Field crop: tomato
Growth stage: 2
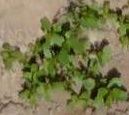
Species: portulaca